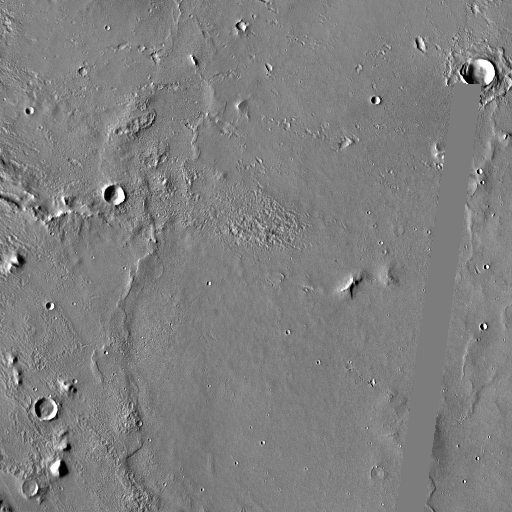
Crater classes present: Background, Other, Secondary